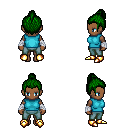
a pixel art fantasy rpg character, female body template, human, dark skin, teal sleeveless shirt, teal pants, green short topknot hairstyle, white cloth bandages, gold boots, four views (front, back, left, right), 2x2 character sprite sheet, small pixel art, hard edges, no anti-aliasing